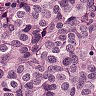
Metastatic tissue present: yes